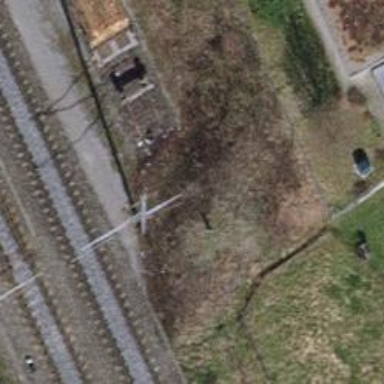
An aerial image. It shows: Railway buffer stop.